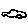
Label: car